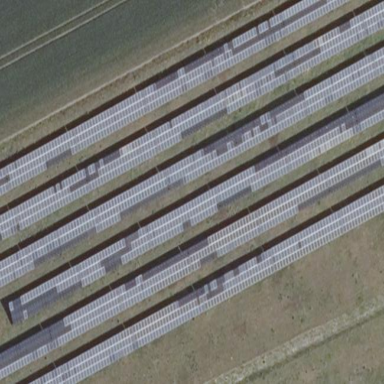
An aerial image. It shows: Solar power generator using photovoltaic method with solar photovoltaic panel types.